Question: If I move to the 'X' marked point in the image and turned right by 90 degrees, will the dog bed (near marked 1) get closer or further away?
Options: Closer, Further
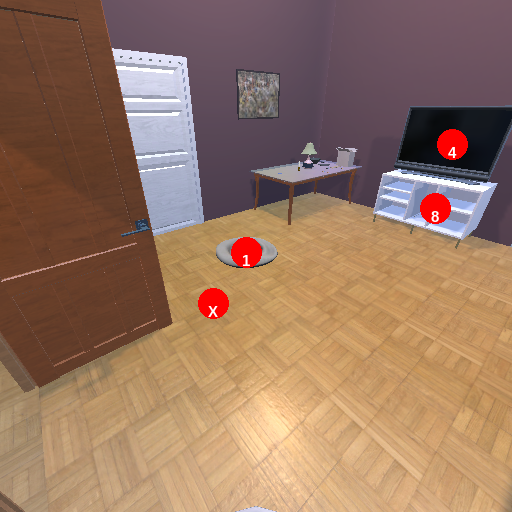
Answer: Closer